Question: .
This is inconsistent and only appears to happen in firefox. A refresh of the page will bring the icons when it does happen, and it leaves no errors or anything in the console. The buttons do still work, but a client has been complaining about this. Any help would be appreciated, my googling skills are usually up to par but I haven't seen a lot of people with a similar issue and am kinda stumped as is without any errors in the console to go by.
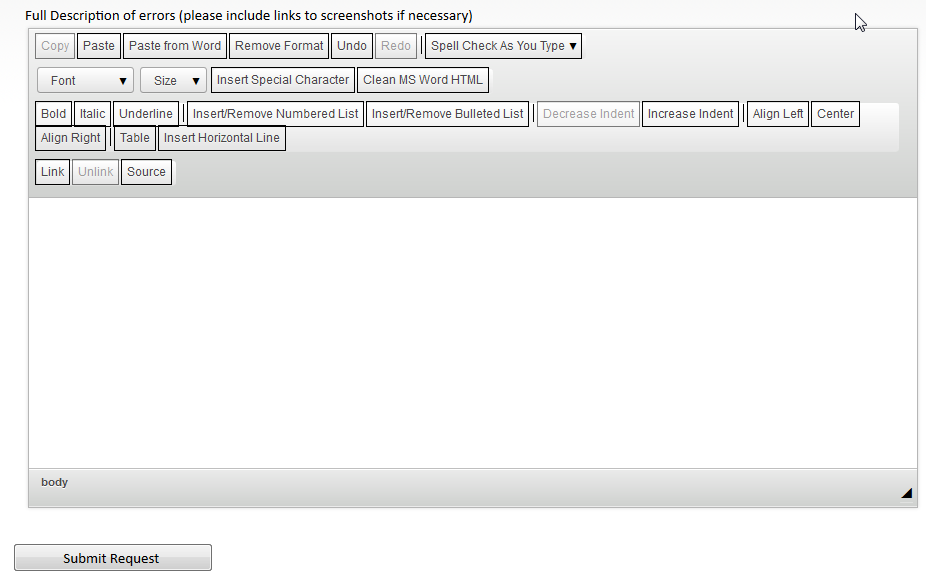
Answer: This is CKEditor's high contrast mode. You can read more about it in the <URL> article.
It seems that for some reason CKEditor thinks that the operating system's high contrast mode is enabled so it enables its.
The detection code is here:
<URL>
Maybe it will give you some ideas why it may happen that on this specific page the HC mode is enabled. If not you can try executing this code right after the script tag which includes 'ckeditor.js':
'''
CKEDITOR.env.hc = false;
CKEDITOR.env.cssClass = CKEDITOR.env.cssClass.replace( / cke_hc/, '' );
'''
This should be able to switch HC mode off.